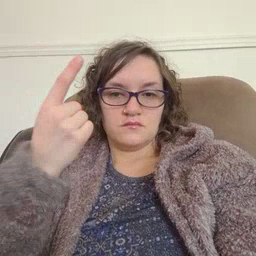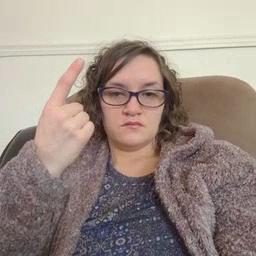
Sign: first